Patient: sex F, age 31
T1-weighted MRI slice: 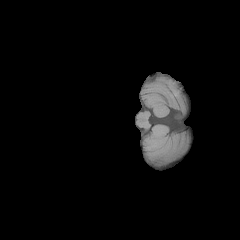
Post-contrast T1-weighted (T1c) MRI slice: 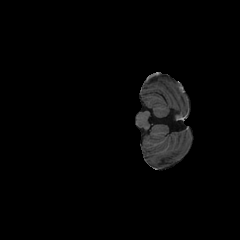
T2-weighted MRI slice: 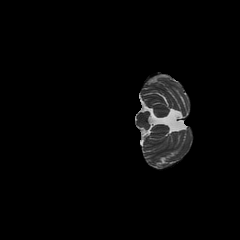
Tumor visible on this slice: no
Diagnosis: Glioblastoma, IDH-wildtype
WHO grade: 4